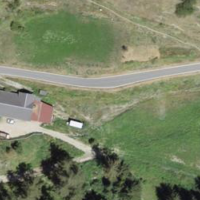
EUNIS habitat code: 26
Species observed at this site:
Stauroderus scalaris
Medicago sativa
Garrulus glandarius
Melitaea didyma
Melanargia galathea